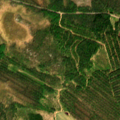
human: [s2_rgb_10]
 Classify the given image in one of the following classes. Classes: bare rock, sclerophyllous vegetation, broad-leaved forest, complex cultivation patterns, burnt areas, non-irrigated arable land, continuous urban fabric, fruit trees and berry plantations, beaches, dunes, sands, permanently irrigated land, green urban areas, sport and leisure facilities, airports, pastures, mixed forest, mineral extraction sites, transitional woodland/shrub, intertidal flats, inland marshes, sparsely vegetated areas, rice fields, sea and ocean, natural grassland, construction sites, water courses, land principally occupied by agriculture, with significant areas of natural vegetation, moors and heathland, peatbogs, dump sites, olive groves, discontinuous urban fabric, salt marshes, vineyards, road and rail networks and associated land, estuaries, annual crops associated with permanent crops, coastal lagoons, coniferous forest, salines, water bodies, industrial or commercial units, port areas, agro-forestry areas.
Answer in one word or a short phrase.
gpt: coniferous forest, mixed forest, transitional woodland/shrub